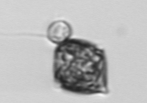
Label: Kryptoperidinium_triquetrum